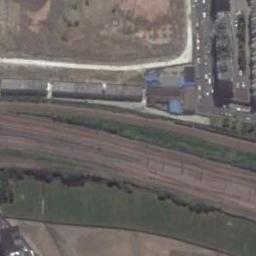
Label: railway